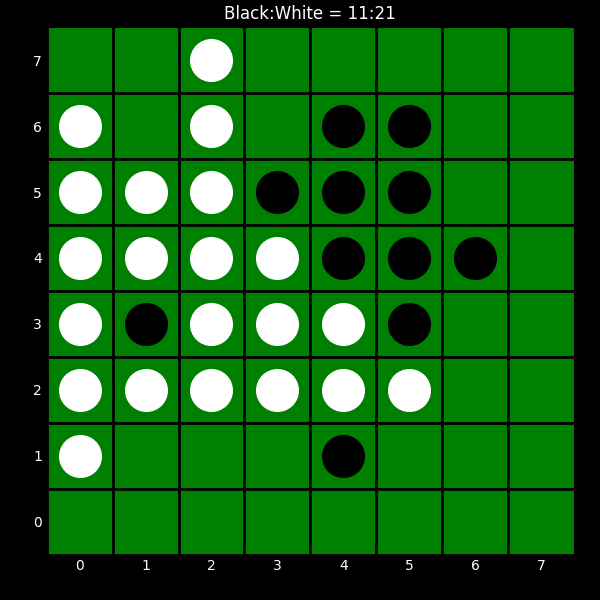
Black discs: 11
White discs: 21